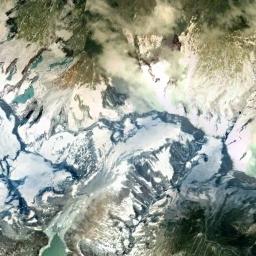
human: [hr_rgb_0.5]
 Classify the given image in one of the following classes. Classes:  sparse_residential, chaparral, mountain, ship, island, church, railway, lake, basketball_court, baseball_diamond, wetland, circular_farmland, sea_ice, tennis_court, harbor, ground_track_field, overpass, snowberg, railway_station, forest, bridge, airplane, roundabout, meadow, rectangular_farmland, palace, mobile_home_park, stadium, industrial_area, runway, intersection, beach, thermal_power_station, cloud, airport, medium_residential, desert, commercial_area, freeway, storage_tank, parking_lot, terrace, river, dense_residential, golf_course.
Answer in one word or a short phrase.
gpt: snowberg